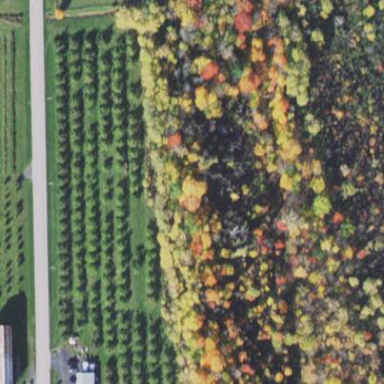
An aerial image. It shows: Orchard.